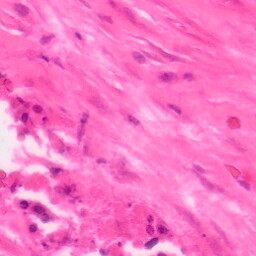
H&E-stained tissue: Colon